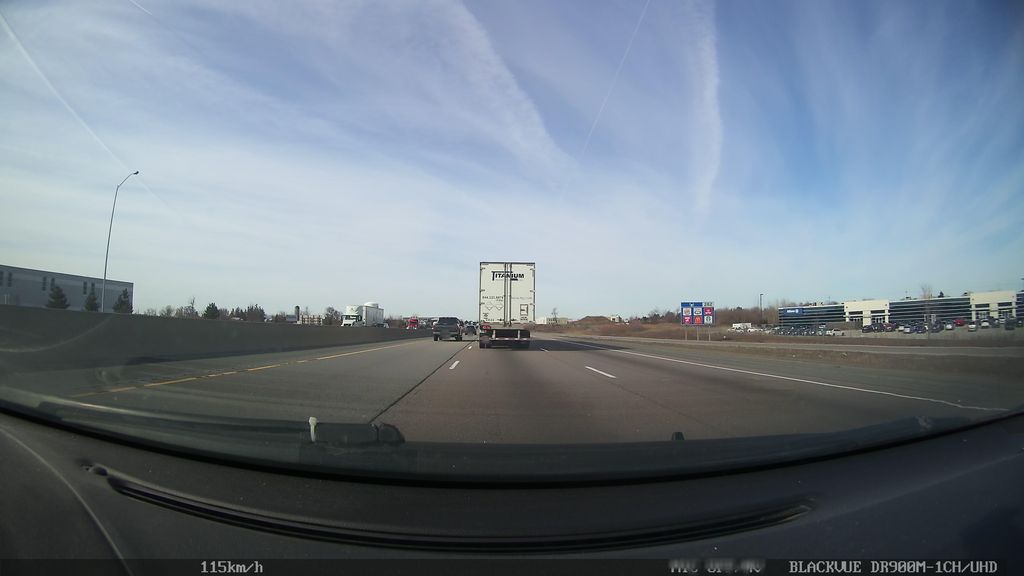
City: kitchener-waterloo